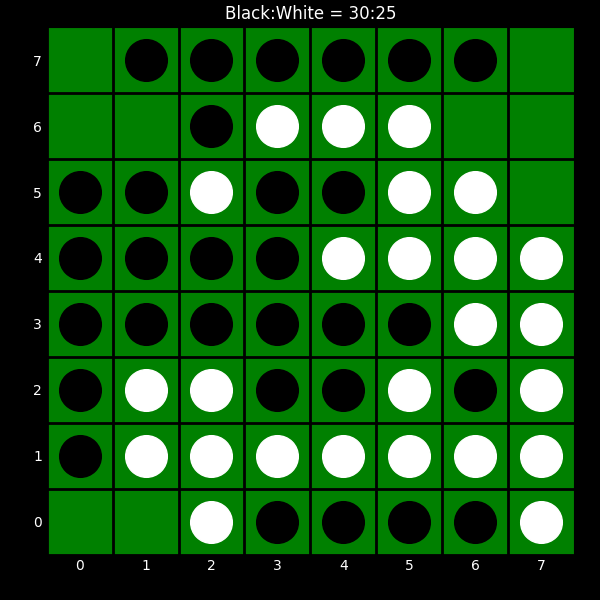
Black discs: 30
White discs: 25